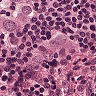
Metastatic tissue present: yes